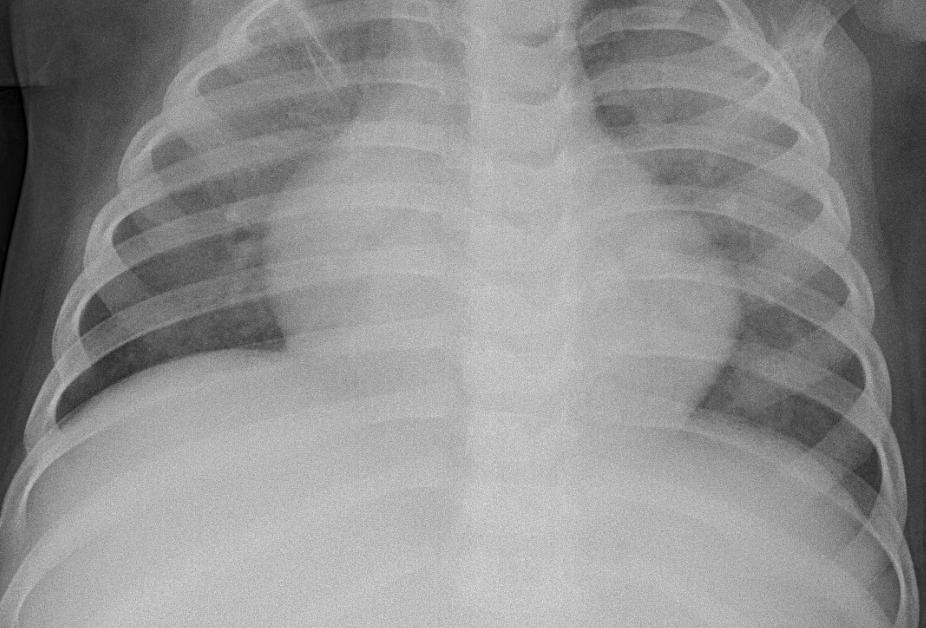
Diagnosis: PNEUMONIA